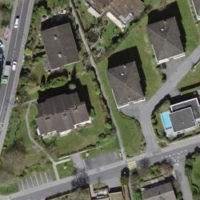
EUNIS habitat code: 55
Species observed at this site:
Episyrphus balteatus
Mesembrina meridiana
Eristalis pertinax
Scaeva selenitica